Question: I have a jFrame with 2 jTables (inserted in 2 jScrollPanes). Then, I have 3 jButtons for each jTable. How can I place them to have the following result:

I don't know very well what Layout to use to manage it.
Thanks!
---
I have this, but I can't see the buttons:
'''
JButton addButton1 = new JButton();
JButton deleteButton1 = new JButton();
JButton playButton1 = new JButton();
JButton addButton2 = new JButton();
JButton deleteButton2 = new JButton();
JButton playButton2 = new JButton();
JFrame frame = new JFrame();
frame.setLayout(new GridLayout(1, 2));
JPanel panel1 = new JPanel();
panel1.setLayout(new FlowLayout());
panel1.setBorder(javax.swing.BorderFactory.createTitledBorder("List 1"));
JPanel panel2 = new JPanel();
panel2.setLayout(new FlowLayout());
panel2.setBorder(javax.swing.BorderFactory.createTitledBorder("List 2"));
JPanel panel3 = new JPanel();
panel3.setLayout(new FlowLayout());
panel3.add(addButton1);
panel3.add(deleteButton1);
panel3.add(playButton1);
JPanel panel4 = new JPanel();
panel4.setLayout(new FlowLayout());
panel4.add(addButton2);
panel4.add(deleteButton2);
panel4.add(playButton2);
JScrollPane tableContainer1 = new JScrollPane(table1);
panel1.add(tableContainer1, BorderLayout.CENTER);
JScrollPane tableContainer2 = new JScrollPane(table2);
panel2.add(tableContainer2, BorderLayout.CENTER);
frame.setDefaultCloseOperation(JFrame.EXIT_ON_CLOSE);
frame.setLayout(new FlowLayout());
frame.getContentPane().add(panel1);
frame.getContentPane().add(panel2);
frame.pack();
frame.setLocationRelativeTo(null);
frame.setVisible(true);
'''
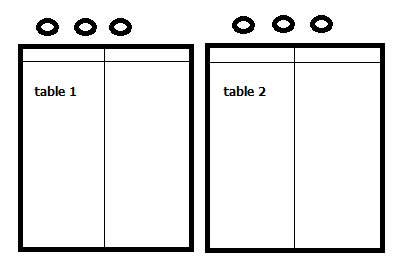
Answer: 1. Give the main JFrame a GridLayout that has two columns and one row.
2. Add to this JFrame 2 JPanels.
3. These 2 panels will each have a FlowLayout Y-Axis BoxLayout.
4. Add to each of these 2 panels a JPanel that holds your 3 buttons.
5. Add the table to each of the 2 panels.
'''
panel1.add(panel3);
panel2.add(panel4);
'''
'''
JButton addButton1 = new JButton();
JButton deleteButton1 = new JButton();
JButton playButton1 = new JButton();
JButton addButton2 = new JButton();
JButton deleteButton2 = new JButton();
JButton playButton2 = new JButton();
JFrame frame = new JFrame();
frame.setLayout(new GridLayout(1, 2));
JPanel panel1 = new JPanel();
panel1.setLayout(new BoxLayout(panel1, BoxLayout.Y_AXIS));
panel1.setBorder(javax.swing.BorderFactory.createTitledBorder("List 1"));
JPanel panel2 = new JPanel();
panel2.setLayout(new BoxLayout(panel2, BoxLayout.Y_AXIS));
panel2.setBorder(javax.swing.BorderFactory.createTitledBorder("List 2"));
JPanel panel3 = new JPanel();
panel3.setLayout(new FlowLayout());
panel3.add(addButton1);
panel3.add(deleteButton1);
panel3.add(playButton1);
JPanel panel4 = new JPanel();
panel4.setLayout(new FlowLayout());
panel4.add(addButton2);
panel4.add(deleteButton2);
panel4.add(playButton2);
panel1.add(panel3);
panel2.add(panel4);
JScrollPane tableContainer1 = new JScrollPane(table1);
panel1.add(tableContainer1, BorderLayout.CENTER);
JScrollPane tableContainer2 = new JScrollPane(table2);
panel2.add(tableContainer2, BorderLayout.CENTER);
frame.setDefaultCloseOperation(JFrame.EXIT_ON_CLOSE);
frame.setLayout(new FlowLayout());
frame.getContentPane().add(panel1);
frame.getContentPane().add(panel2);
frame.pack();
frame.setLocationRelativeTo(null);
frame.setVisible(true);
'''
You'll notice I changed the layout of 'panel1' & 'panel2' from 'FlowLayout' to a 'Y-Axis BoxLayout'. This is because the buttons appeared beside the tables, not above. Changing the layout to a 'Y-Axis BoxLayout' fixed that.